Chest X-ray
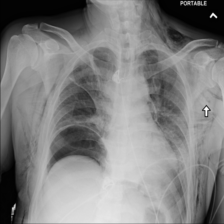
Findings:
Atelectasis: positive
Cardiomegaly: negative
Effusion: negative
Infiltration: negative
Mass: negative
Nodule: negative
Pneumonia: negative
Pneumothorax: negative
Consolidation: negative
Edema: negative
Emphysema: positive
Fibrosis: negative
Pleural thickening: negative
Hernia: negative